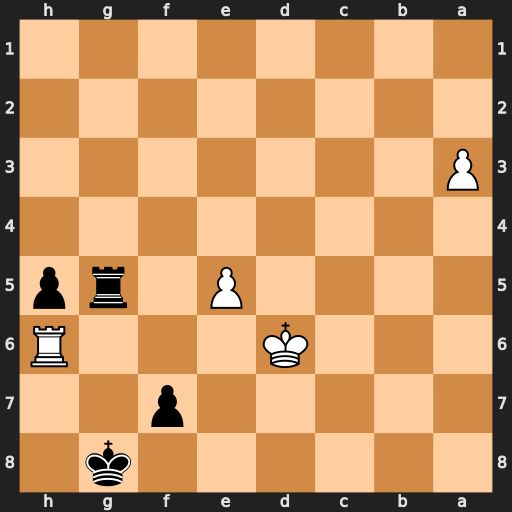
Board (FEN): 6k1/5p2/3K3R/4P1rp/8/P7/8/8
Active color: b
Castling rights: -
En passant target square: -
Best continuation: Kg7 Rf6 Rg6 Rxg6+ Kxg6